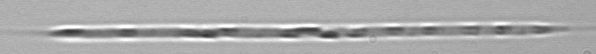
Label: Rhizosolenia